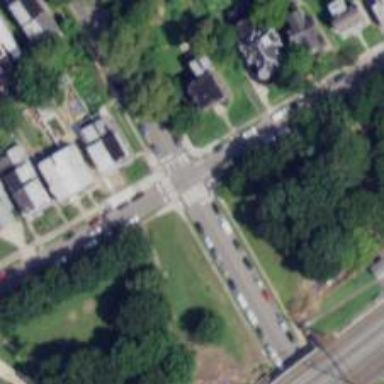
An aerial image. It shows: Marked crossing on footway.